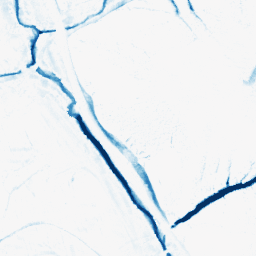
Category: morphological
Decomposition family: morphological_ellipse
Decomposition parameters: operation: closing
width: 10
height: 10
Upsampling method: bicubic
Upsampling parameters: scale: 4
Upsampling scale: 4